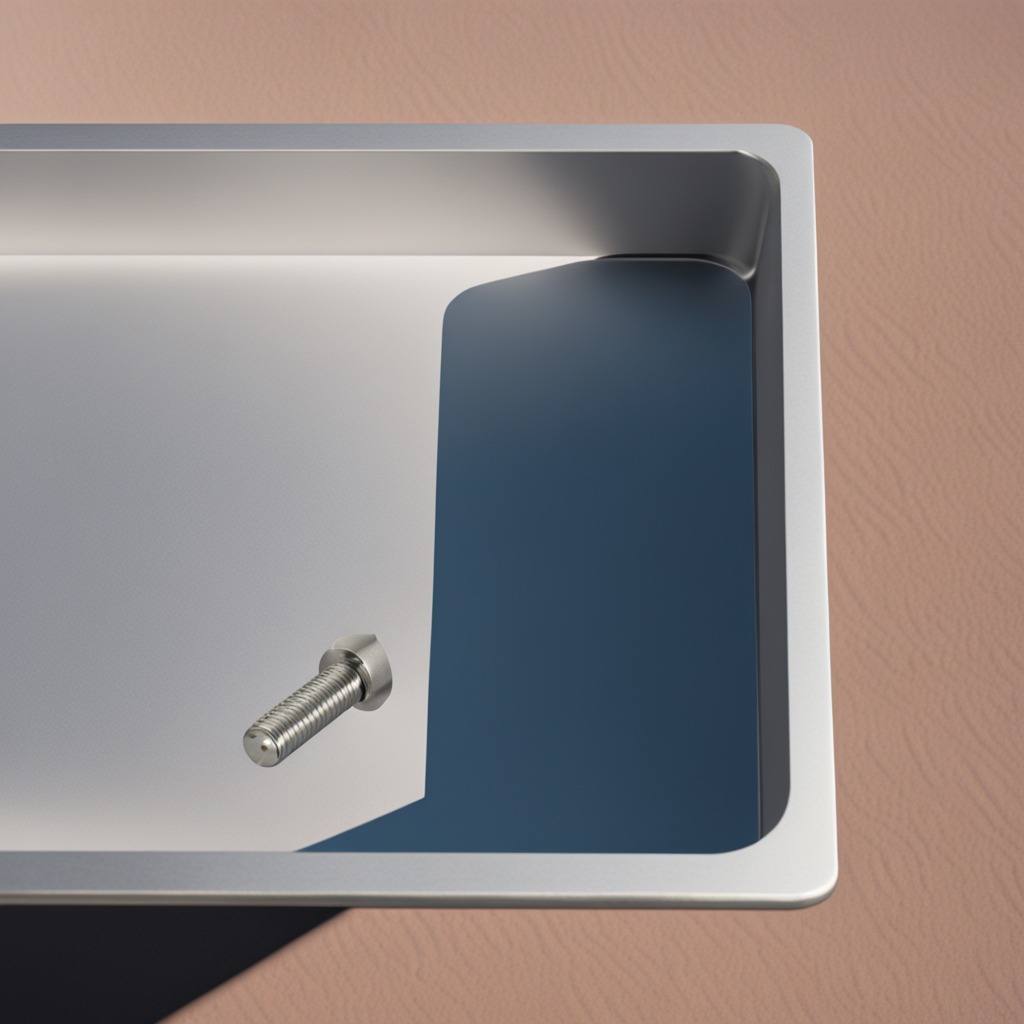
A metal screw is lying on the table.